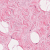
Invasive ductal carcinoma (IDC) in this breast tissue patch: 0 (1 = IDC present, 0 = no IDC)